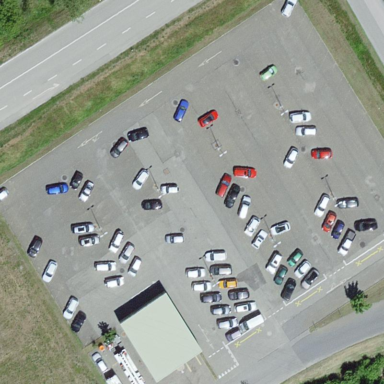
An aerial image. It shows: Parking area with surface.